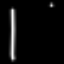
Label: mushroom